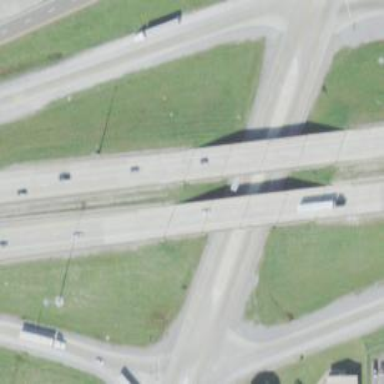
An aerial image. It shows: Beam-structured bridge on motorway.